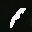
Label: 1